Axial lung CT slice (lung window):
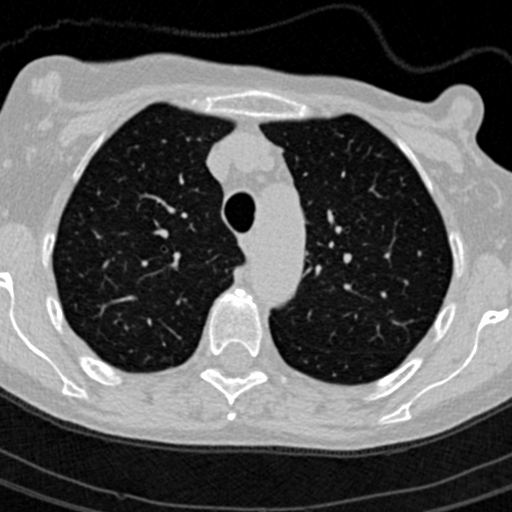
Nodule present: no